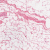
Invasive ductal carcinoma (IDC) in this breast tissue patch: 0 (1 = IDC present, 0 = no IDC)